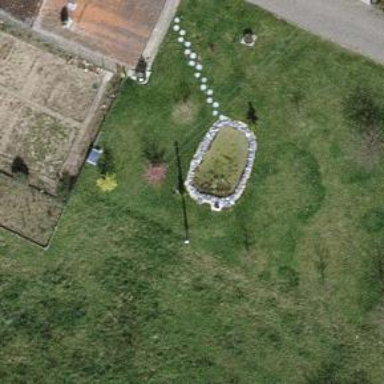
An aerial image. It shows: Garden adorned with trees.